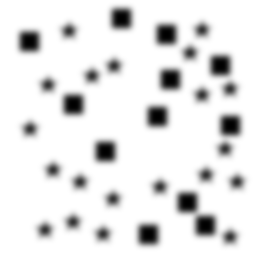
Squares: 12
Triangles: 0
Stars: 20
Total shapes: 32